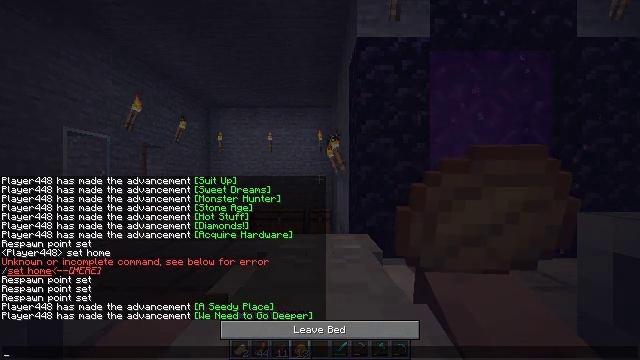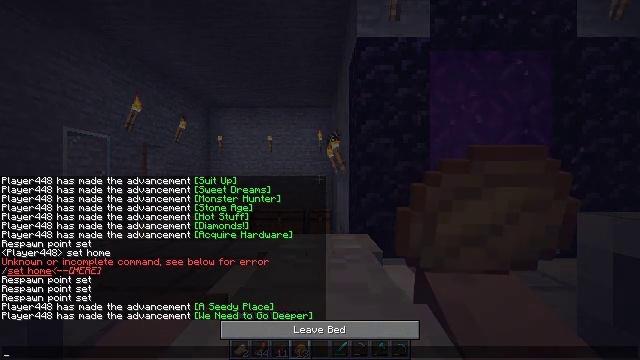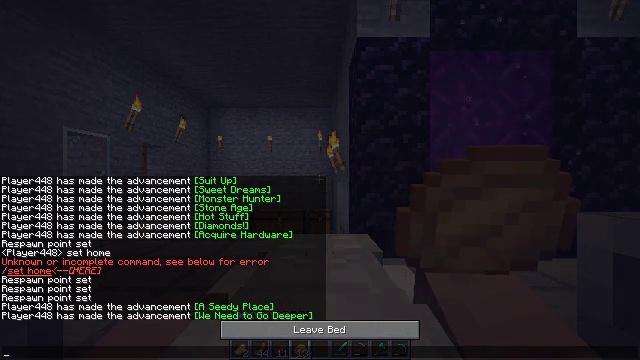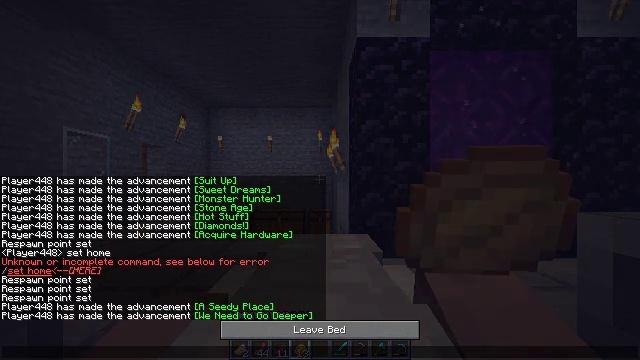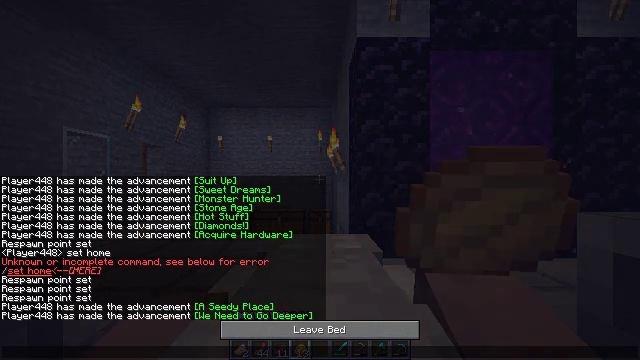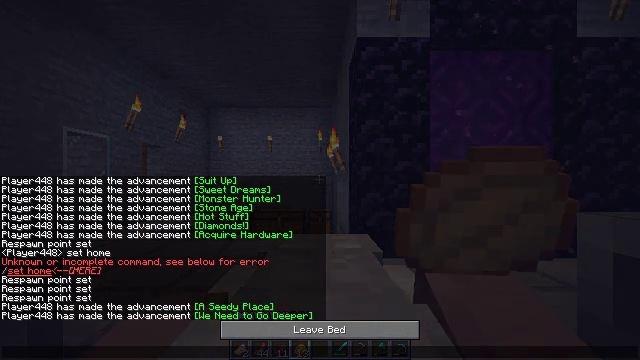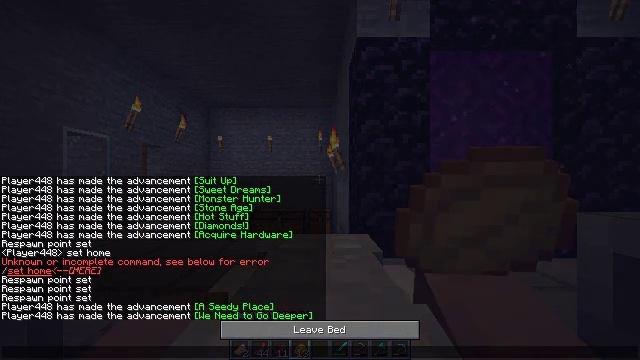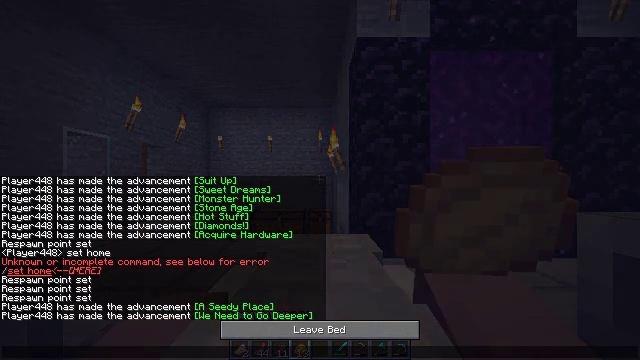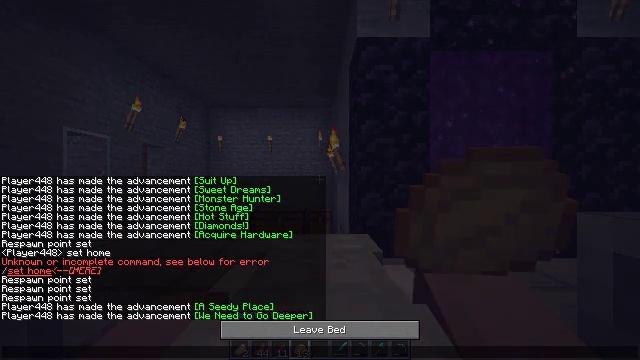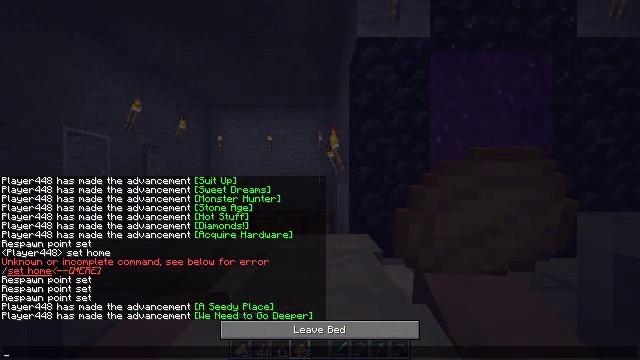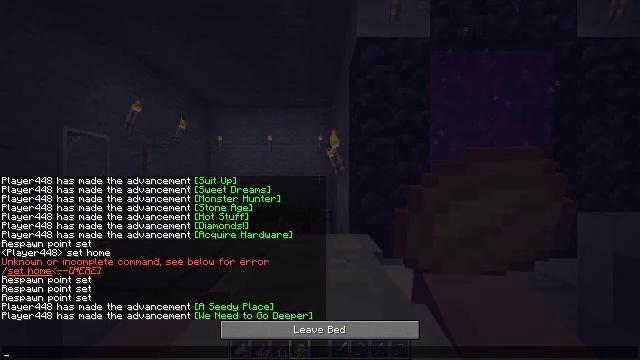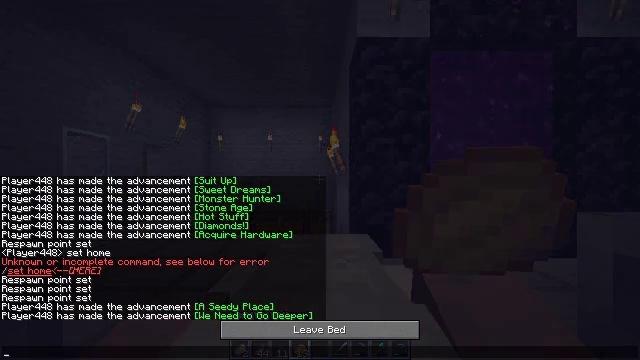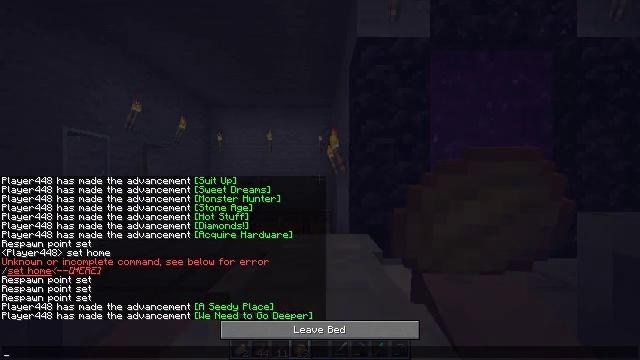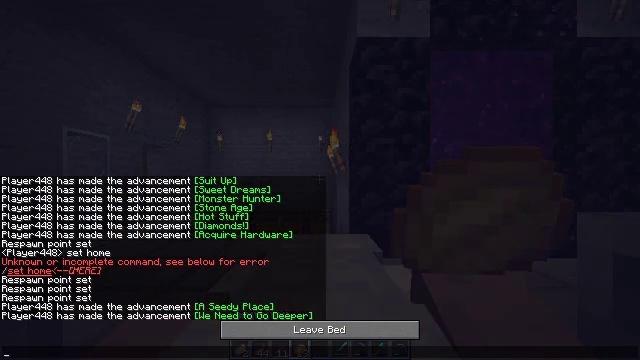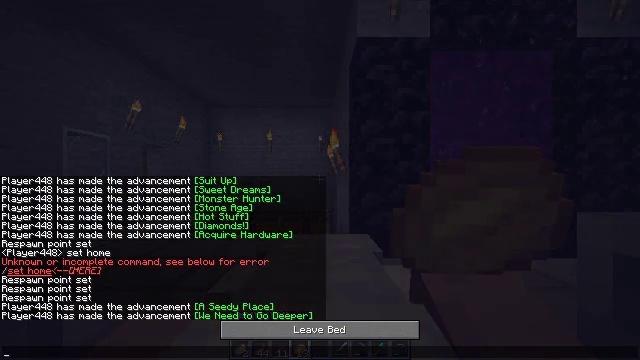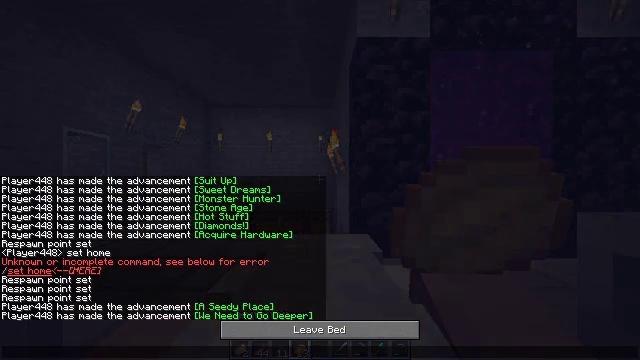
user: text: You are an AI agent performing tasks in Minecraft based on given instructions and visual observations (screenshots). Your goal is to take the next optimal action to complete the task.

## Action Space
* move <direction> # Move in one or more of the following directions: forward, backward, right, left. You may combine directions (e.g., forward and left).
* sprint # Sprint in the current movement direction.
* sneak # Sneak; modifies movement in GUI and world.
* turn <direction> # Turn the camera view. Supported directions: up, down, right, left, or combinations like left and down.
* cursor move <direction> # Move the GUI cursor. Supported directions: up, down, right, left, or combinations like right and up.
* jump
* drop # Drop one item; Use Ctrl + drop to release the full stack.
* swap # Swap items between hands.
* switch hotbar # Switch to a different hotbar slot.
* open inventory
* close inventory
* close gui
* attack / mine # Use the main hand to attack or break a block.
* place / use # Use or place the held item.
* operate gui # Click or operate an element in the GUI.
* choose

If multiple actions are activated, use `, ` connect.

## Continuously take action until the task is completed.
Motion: motion action
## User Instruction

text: Gather carrots from the field.
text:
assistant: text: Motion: no_op
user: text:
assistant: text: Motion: no_op
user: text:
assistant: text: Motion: no_op
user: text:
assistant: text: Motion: no_op
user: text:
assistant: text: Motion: no_op
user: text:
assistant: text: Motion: no_op
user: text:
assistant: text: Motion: no_op
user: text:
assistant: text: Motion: no_op
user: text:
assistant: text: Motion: no_op
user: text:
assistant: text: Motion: no_op
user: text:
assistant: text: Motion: no_op
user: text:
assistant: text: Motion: no_op
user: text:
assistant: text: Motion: no_op
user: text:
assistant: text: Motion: no_op
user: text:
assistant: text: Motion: no_op
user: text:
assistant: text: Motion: no_op
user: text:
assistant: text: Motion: no_op
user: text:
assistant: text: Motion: no_op
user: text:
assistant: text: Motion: no_op
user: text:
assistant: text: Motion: no_op
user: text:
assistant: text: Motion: no_op
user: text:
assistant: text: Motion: no_op
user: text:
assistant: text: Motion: no_op
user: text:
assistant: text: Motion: no_op
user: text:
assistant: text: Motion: no_op
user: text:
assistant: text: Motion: no_op
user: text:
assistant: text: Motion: no_op
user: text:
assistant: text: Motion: no_op
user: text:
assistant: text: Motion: no_op
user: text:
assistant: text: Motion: no_op